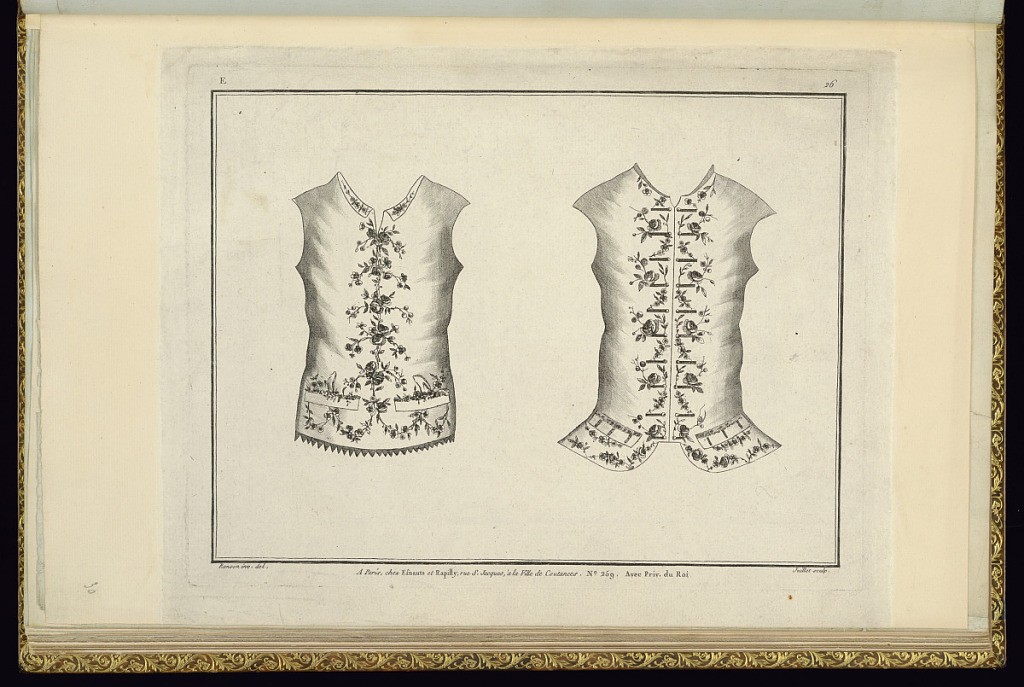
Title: Two Waistcoat Designs
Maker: Pierre Ranson, French, 1736–1786
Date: late 18th century
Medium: Etching and engraving on laid paper
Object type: Print
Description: Designs for two embroidered men's waistcoats decorated with floral (flowers) motifs. The design to the right has front skirts and both have pockets. The plate is titled, numbered, and signed.